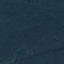
Label: Forest